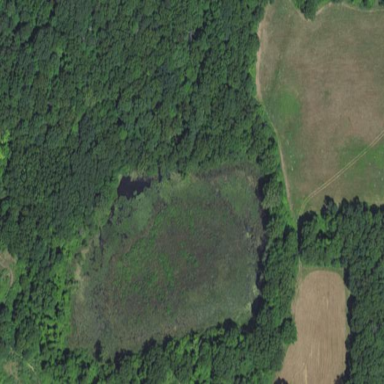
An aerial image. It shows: Marshy wetland area.